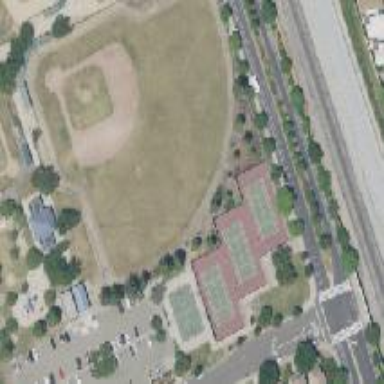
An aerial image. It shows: Baseball pitch for leisure land activities.